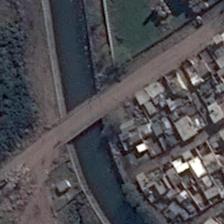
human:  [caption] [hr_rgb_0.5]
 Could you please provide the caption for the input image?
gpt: on the right hand of the river with a small bridge, dense houses are settled .

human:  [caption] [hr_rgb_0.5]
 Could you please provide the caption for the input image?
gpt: a small bridge is on a river with many buildings on one side of it .

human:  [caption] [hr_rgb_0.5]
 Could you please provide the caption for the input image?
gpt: a bridge is on a river with many buildings on one side of the river .

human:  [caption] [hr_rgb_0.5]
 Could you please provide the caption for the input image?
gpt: some buildings and a piece of green plants are in two sides of a river separately with a bridge .

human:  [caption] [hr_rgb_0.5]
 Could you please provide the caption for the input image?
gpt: a small bridge is on a river with many buildings on one side of it .